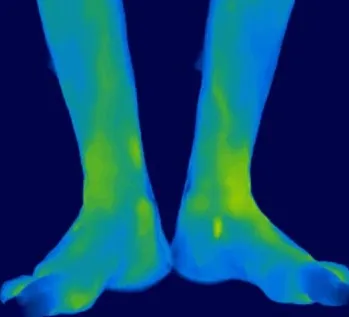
Thermal image acquired the week after the end of 18 sessions of REAC NPPO, which reveals complete revascularization of both feet.
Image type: radiology (ct)